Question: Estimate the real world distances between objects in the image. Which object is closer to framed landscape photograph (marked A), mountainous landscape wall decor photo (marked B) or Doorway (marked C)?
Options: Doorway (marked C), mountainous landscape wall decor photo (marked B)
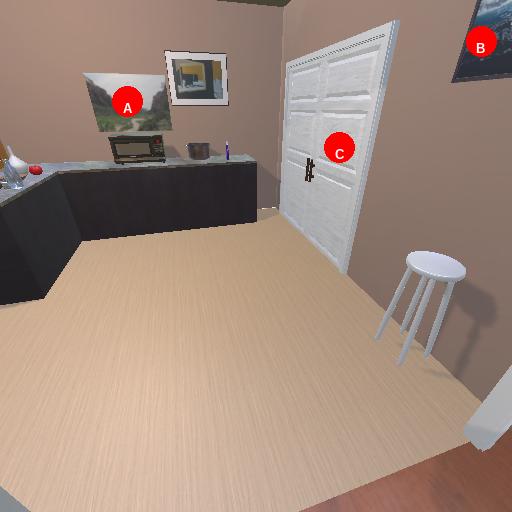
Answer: Doorway (marked C)